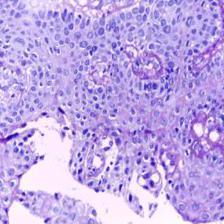
Diagnosis: OSCC